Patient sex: M
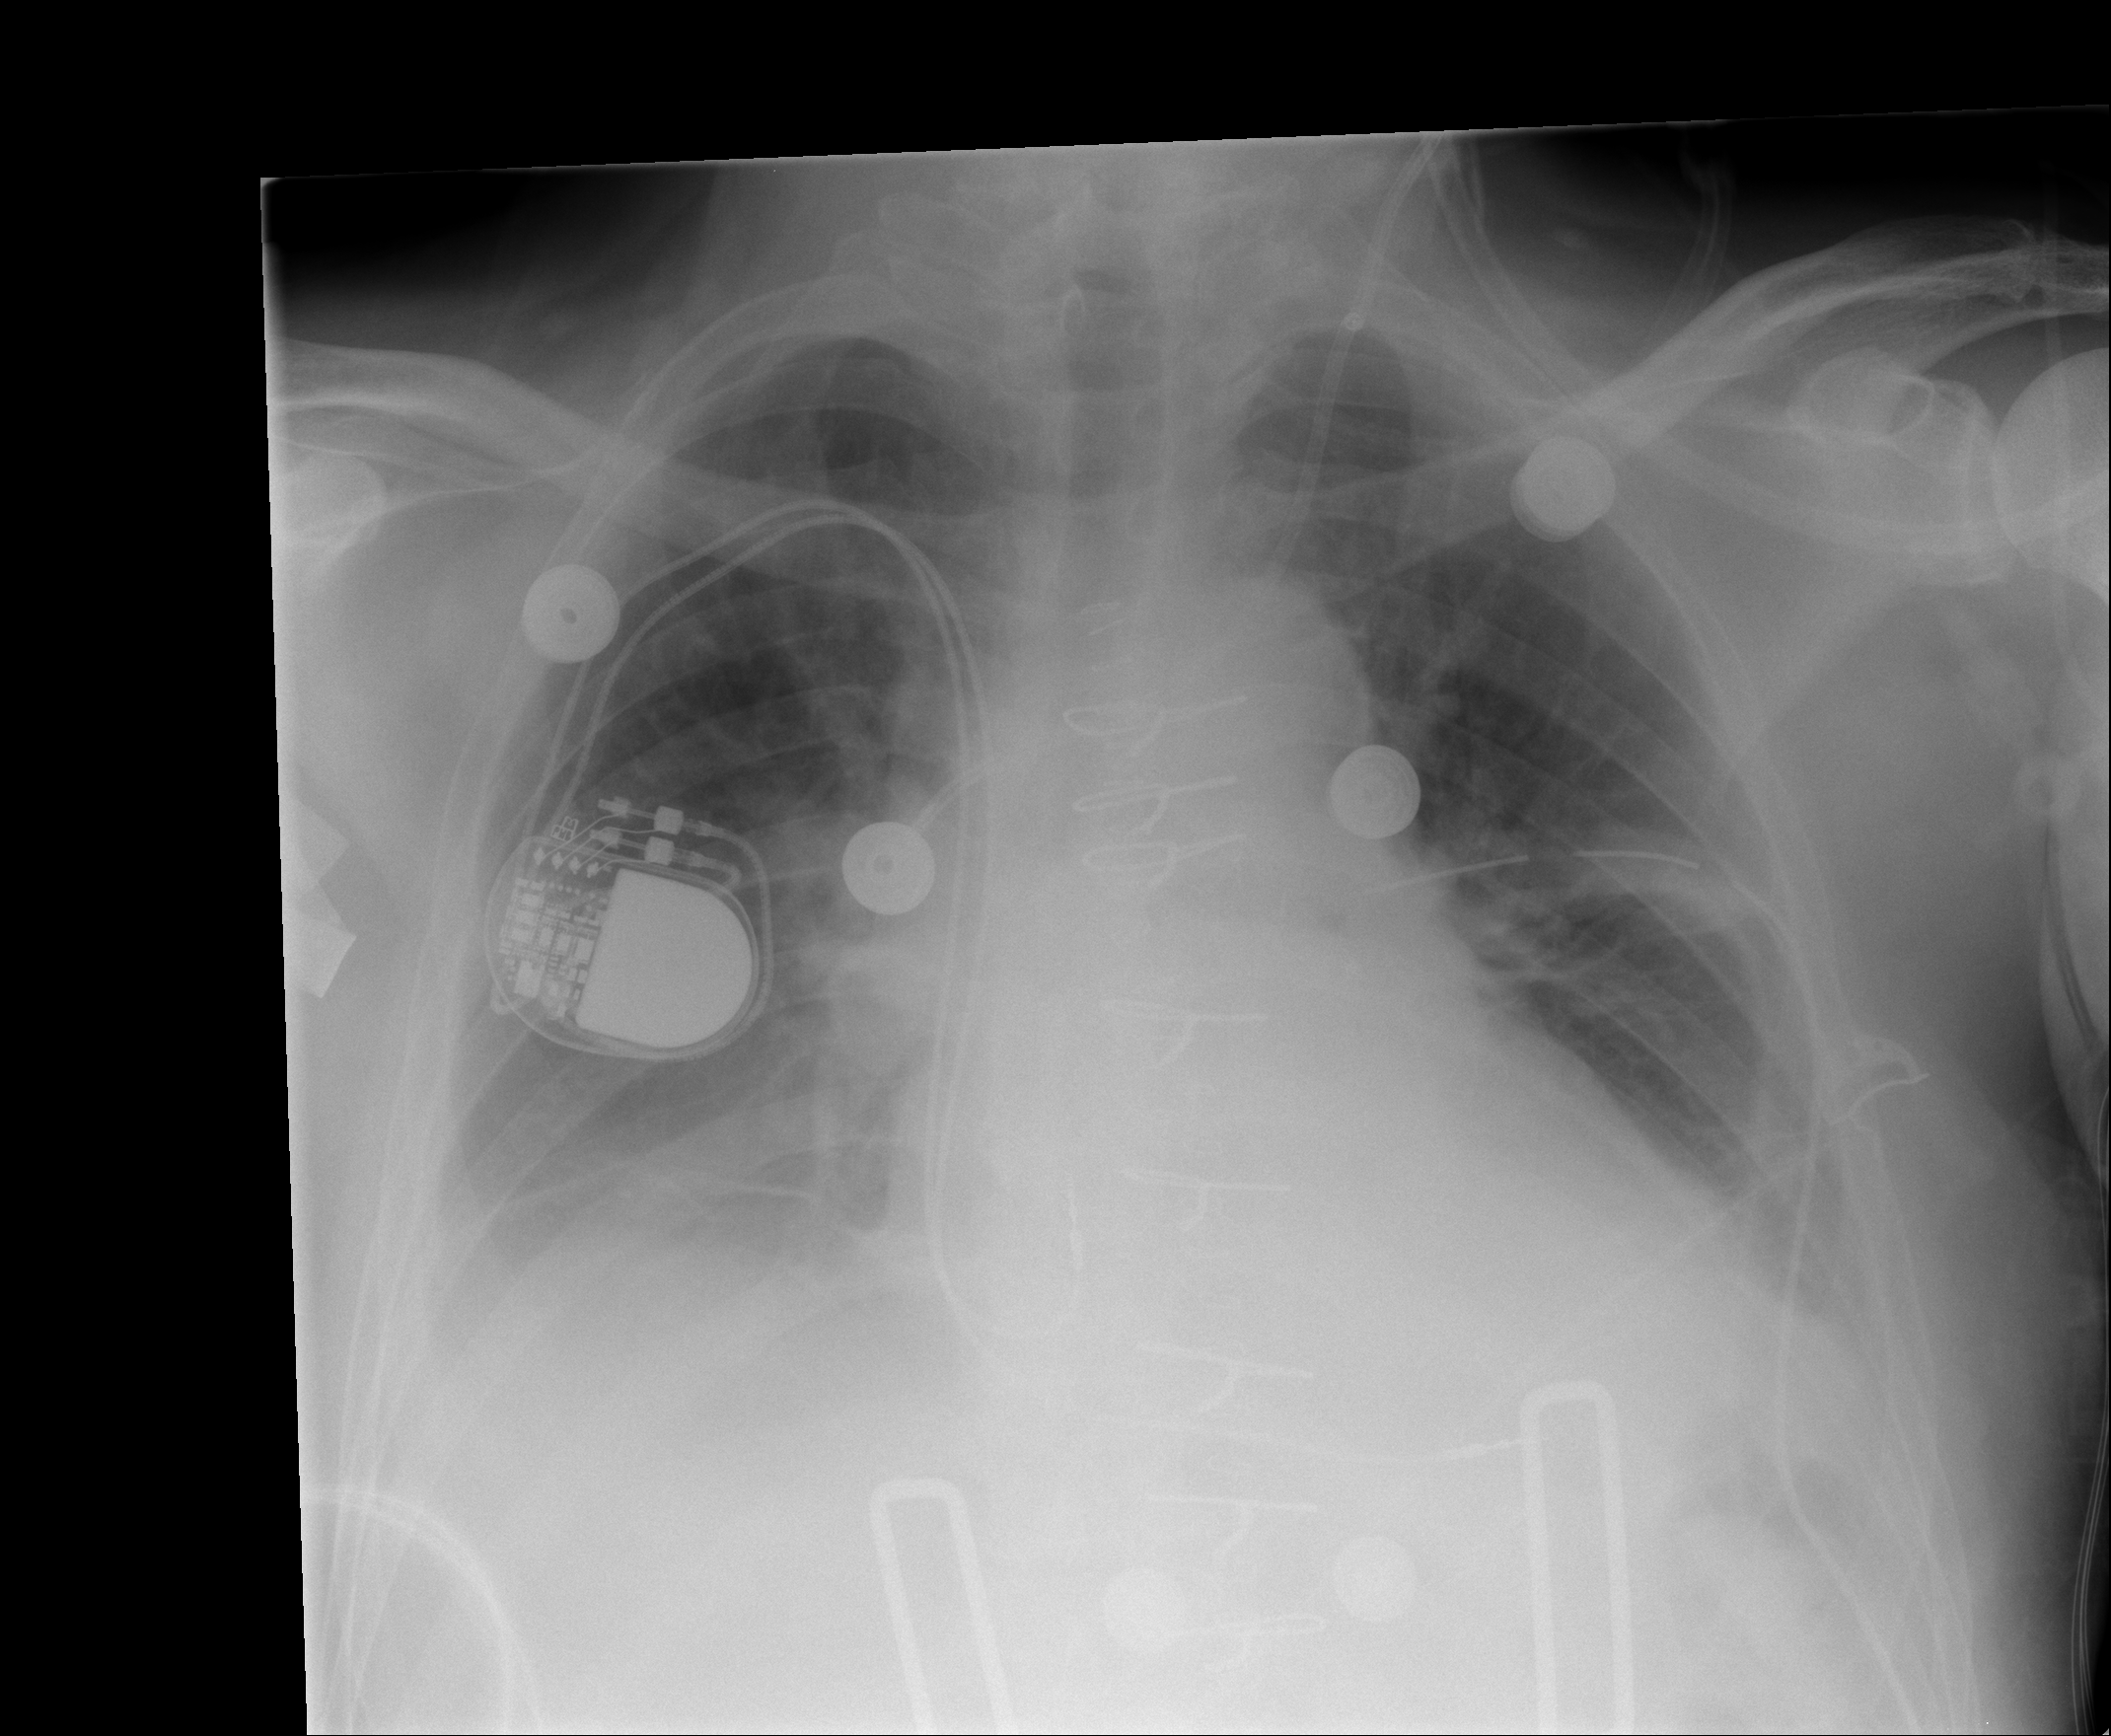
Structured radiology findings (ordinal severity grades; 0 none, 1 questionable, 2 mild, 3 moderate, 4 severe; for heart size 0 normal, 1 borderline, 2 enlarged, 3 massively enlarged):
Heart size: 2
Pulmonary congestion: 2
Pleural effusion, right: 2
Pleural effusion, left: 2
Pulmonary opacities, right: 0
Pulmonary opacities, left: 0
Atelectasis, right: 2
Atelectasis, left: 2